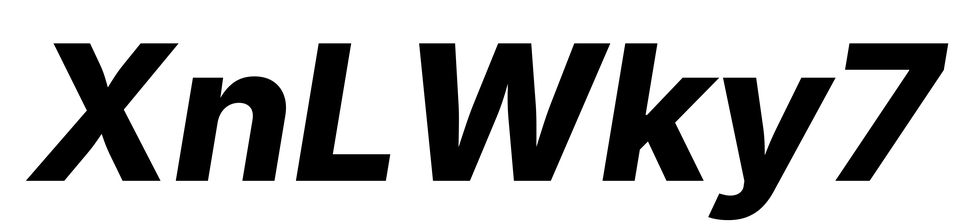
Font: Inter-Italic_ExtraBold_Italic